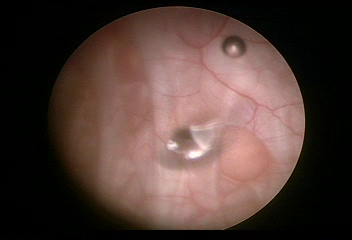
Modality: WLC
Class: Normal mucosa
Bladder cancer association: No